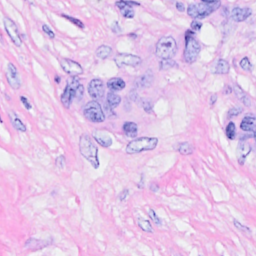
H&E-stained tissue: Breast